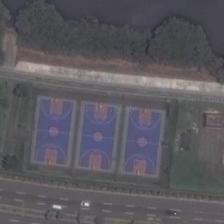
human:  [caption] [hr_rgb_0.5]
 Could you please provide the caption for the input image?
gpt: three basketball fields are between a river and a road .

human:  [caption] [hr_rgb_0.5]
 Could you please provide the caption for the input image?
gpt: three blue basketball fields and a four-way road beside .

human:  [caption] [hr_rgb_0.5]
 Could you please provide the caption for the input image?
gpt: the three tennis courts which stand side by side is next to a wide road .

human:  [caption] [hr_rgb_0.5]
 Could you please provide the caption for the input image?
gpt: four basketball fields are next to a road with cars running .

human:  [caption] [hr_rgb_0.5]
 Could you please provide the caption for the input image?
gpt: three basketball fields are next to a wide road .